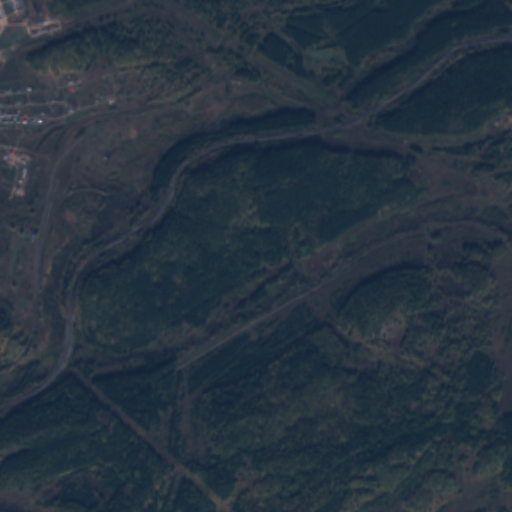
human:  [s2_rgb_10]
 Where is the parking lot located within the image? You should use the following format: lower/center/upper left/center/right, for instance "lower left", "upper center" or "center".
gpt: The parking lot is located in the upper left of the image.
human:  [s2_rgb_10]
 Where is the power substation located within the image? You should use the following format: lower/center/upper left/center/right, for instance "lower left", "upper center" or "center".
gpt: The power substation is located in the upper left of the image.
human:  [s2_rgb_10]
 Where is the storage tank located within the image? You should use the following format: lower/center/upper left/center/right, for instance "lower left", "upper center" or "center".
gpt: The storage tank is located in the center left of the image.
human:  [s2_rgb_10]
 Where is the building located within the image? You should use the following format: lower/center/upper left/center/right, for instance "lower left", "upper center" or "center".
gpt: There is no building in the image.